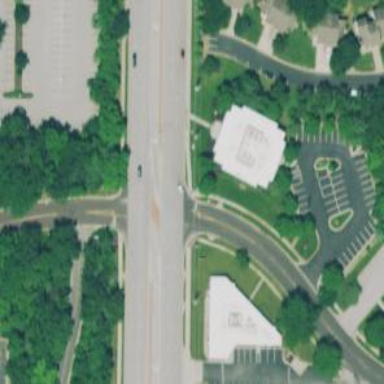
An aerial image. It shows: Dash road marking.